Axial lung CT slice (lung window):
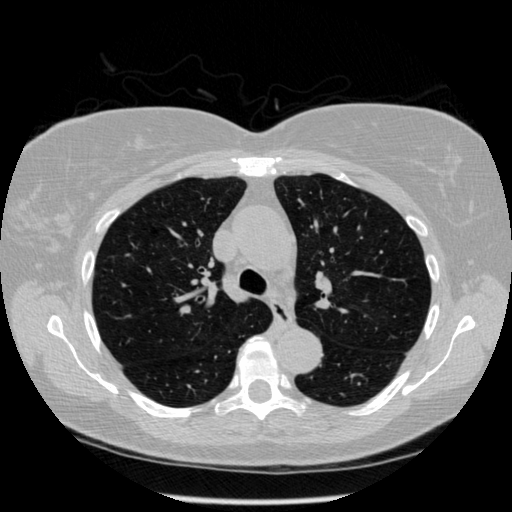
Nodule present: no